Frequency: 50000
Velocity: 0,155
Power: 5,1
Pulse duration: 0,0000001
Pass count: 1
Magnification: 10
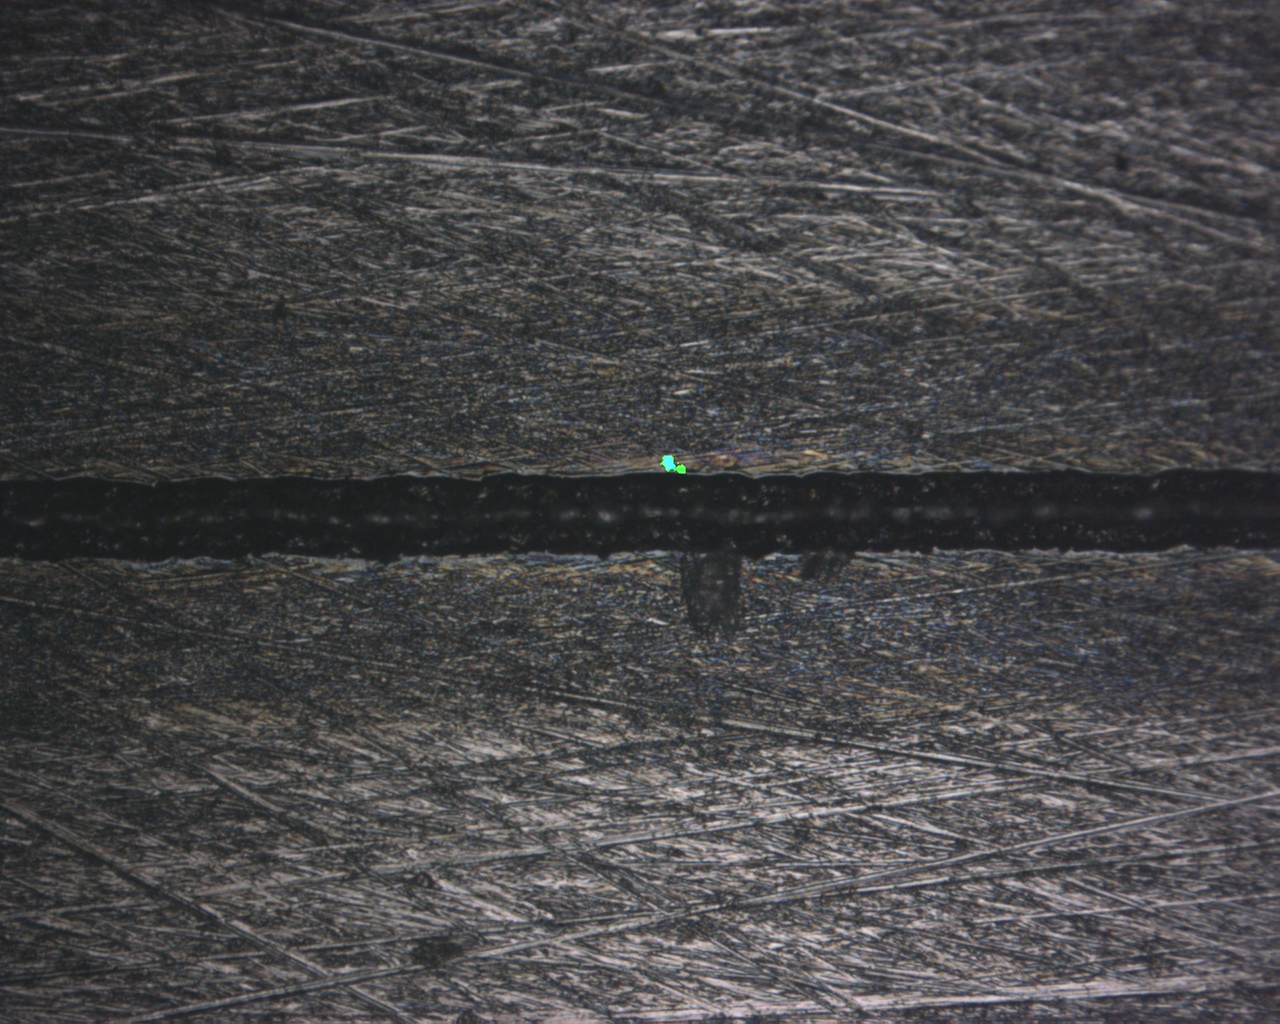
Measured width: 112.534
Other width: 36.878